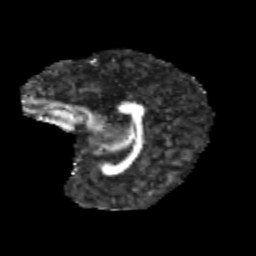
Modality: FA
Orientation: sagittal
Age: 11
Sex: female
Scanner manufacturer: siemens
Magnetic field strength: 3 T
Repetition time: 3.8 s
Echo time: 0.07 s